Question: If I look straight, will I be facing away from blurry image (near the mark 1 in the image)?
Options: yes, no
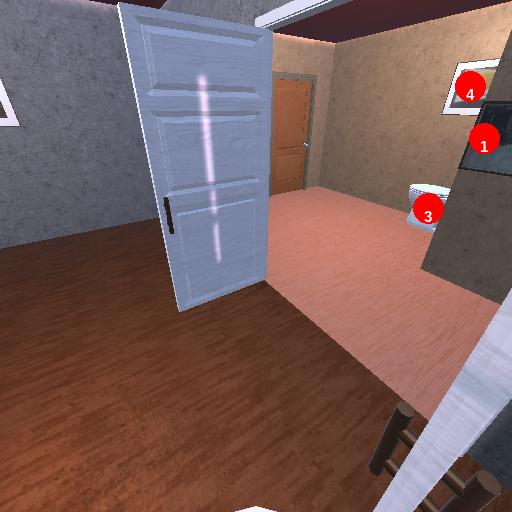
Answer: yes